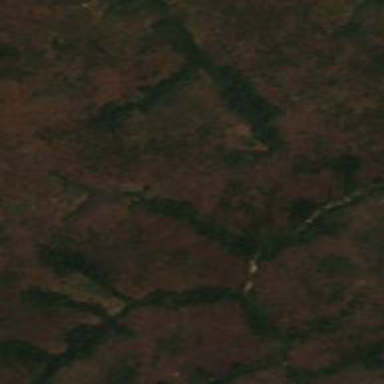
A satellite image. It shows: Forest area.